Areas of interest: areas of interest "Commercial service"
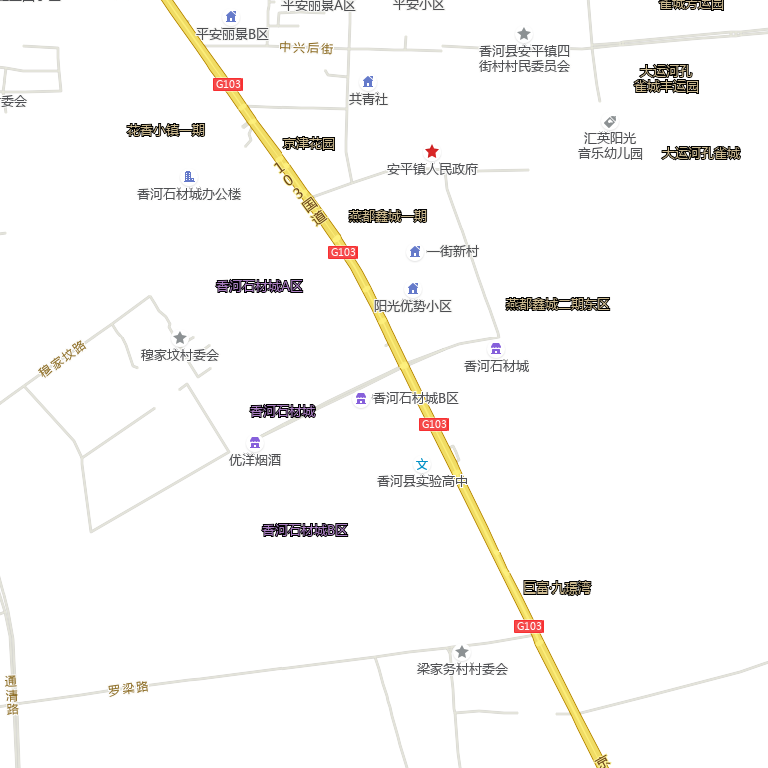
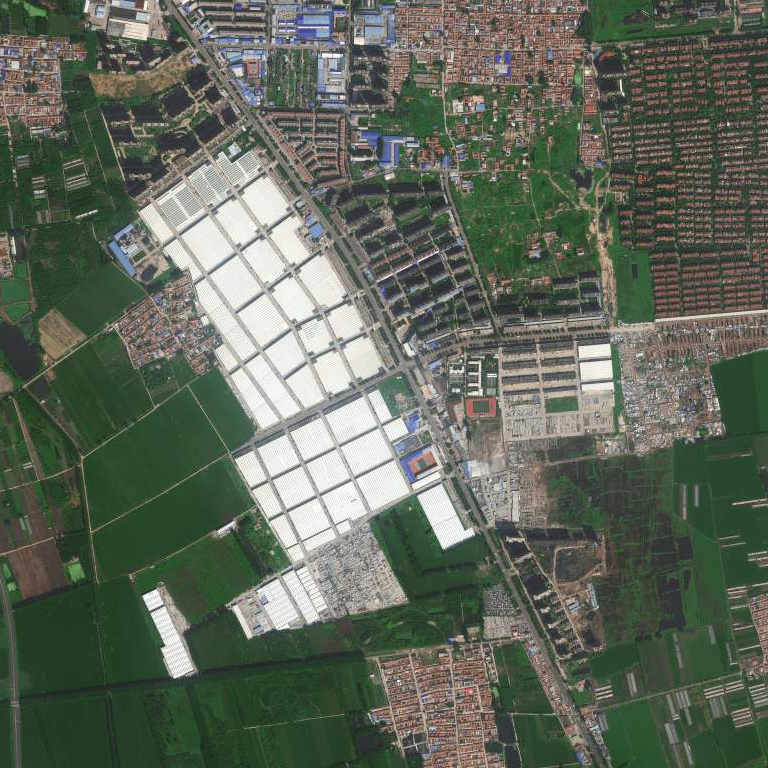